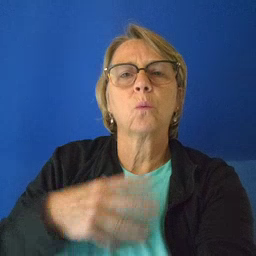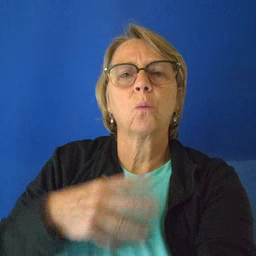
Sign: better